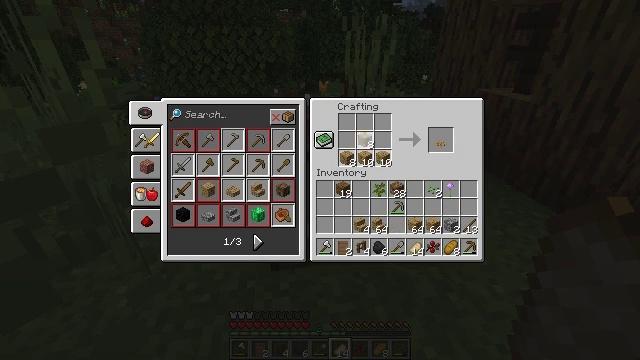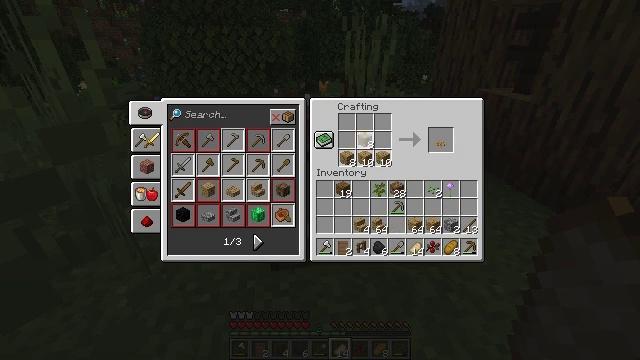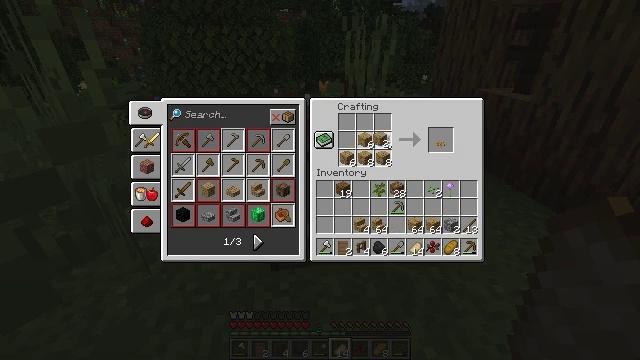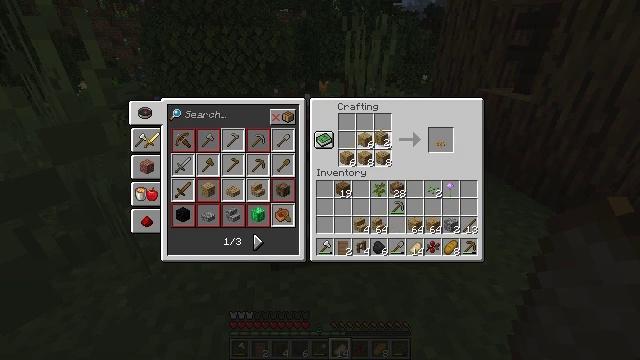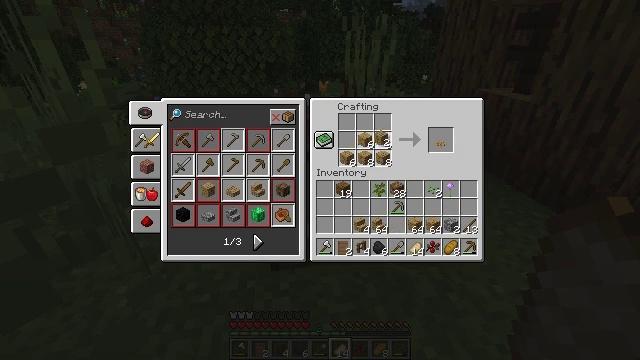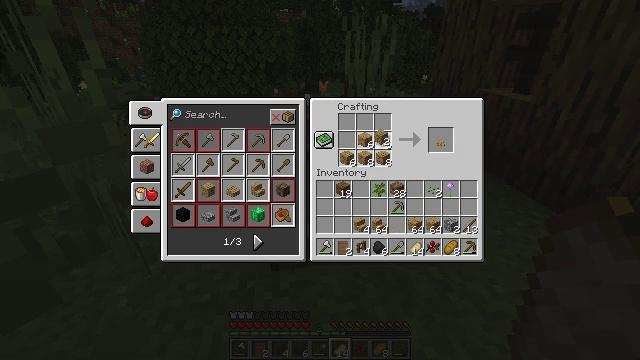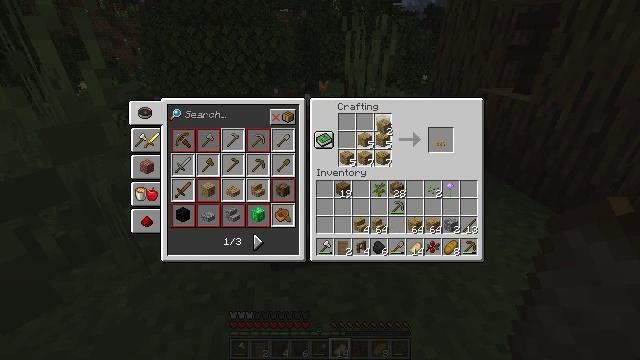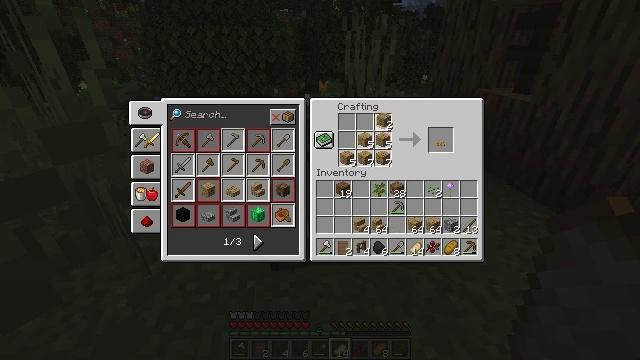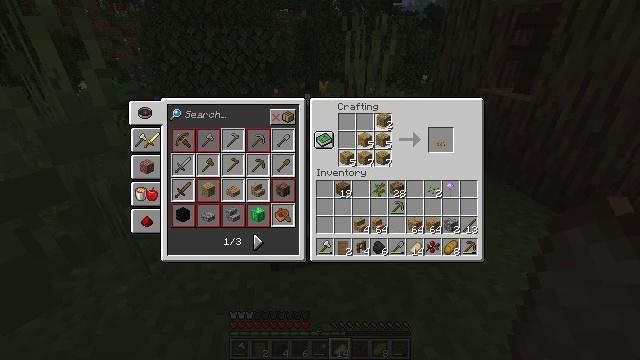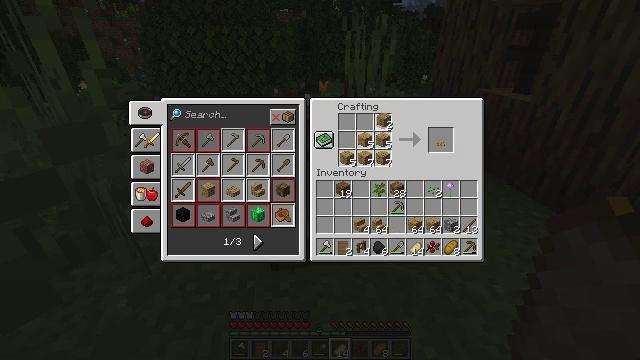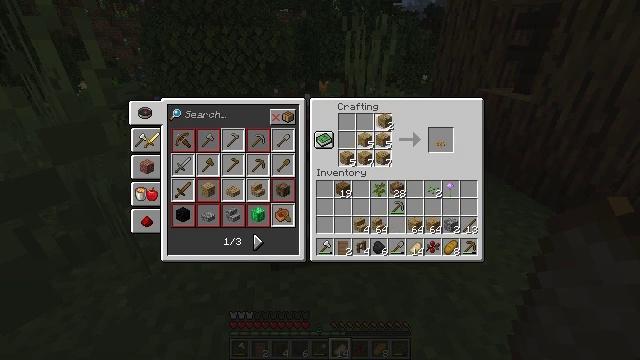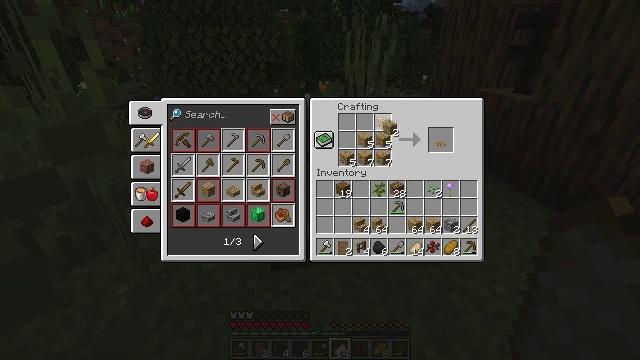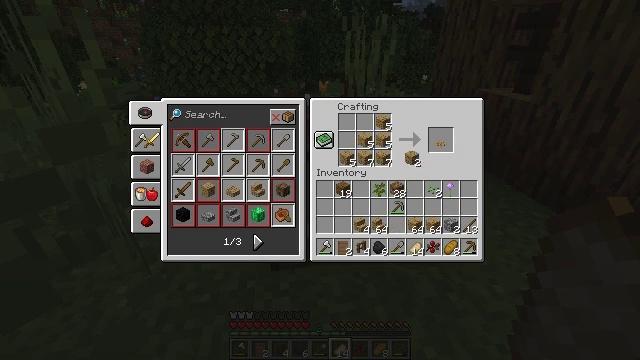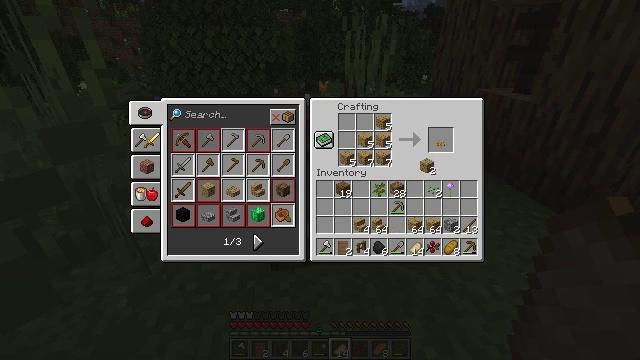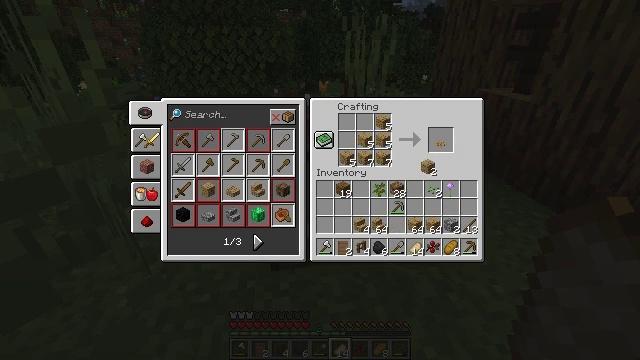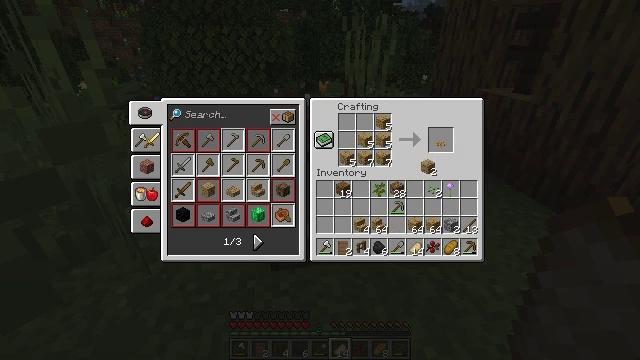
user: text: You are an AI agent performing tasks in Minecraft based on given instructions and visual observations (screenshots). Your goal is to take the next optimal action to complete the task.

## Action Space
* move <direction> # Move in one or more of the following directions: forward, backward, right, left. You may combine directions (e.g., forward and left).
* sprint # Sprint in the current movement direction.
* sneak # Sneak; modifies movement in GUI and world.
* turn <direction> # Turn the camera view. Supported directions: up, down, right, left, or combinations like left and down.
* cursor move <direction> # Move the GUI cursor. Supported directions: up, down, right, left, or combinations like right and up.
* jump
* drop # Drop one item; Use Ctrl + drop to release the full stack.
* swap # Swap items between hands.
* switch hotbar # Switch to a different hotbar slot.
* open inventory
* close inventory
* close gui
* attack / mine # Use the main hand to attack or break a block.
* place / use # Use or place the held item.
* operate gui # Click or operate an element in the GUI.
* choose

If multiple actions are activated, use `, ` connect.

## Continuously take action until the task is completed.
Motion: motion action
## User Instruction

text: Combine oak planks to craft oak stairs.
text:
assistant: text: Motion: cursor move right, operate gui
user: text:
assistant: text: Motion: cursor move right, operate gui
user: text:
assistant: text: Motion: operate gui
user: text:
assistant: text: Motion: operate gui
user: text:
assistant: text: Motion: operate gui
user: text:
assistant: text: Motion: cursor move up, operate gui
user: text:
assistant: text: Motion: cursor move up, operate gui
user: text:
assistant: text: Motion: operate gui
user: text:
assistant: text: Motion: operate gui
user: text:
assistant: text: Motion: operate gui
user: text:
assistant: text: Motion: cursor move down
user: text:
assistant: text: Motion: cursor move right and down
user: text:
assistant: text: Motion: sneak, cursor move right and down
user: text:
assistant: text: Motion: sneak
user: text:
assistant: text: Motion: sneak
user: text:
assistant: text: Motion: sneak
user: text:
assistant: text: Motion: sneak
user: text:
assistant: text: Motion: sneak, cursor move up
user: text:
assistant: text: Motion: sneak
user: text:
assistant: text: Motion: sneak
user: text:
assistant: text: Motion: sneak
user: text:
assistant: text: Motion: sneak
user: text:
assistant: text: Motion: sneak
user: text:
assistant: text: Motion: sneak, operate gui
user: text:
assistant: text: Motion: sneak, operate gui
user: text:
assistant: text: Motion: sneak, operate gui
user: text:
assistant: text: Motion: sneak
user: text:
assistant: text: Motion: sneak
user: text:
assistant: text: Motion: sneak
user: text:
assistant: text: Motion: sneak